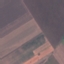
Land use / land cover class: AnnualCrop